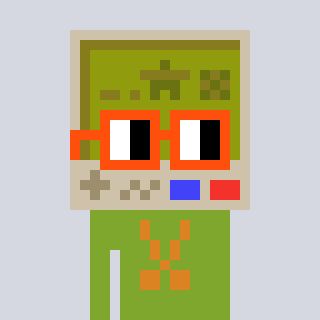
a pixel art character with square orange glasses, a gameboy-shaped head and a slimegreen-colored body on a cool background